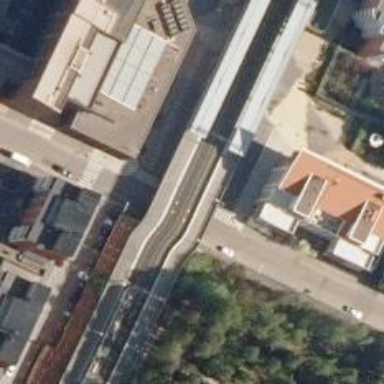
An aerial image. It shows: Viaduct bridge with continuous electrified railway rails supported by contact lines.